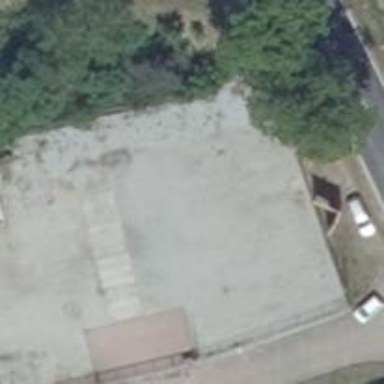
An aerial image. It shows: Car shop.